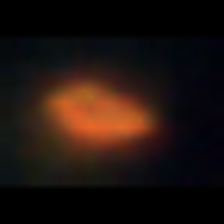
Taxon: Unknown_phyto
Group: Unknown